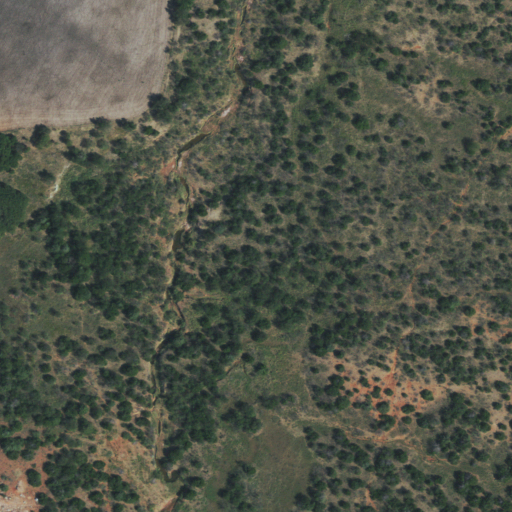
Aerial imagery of valley in Oklahoma named Cat Canyon containing grassland and cultivated crops